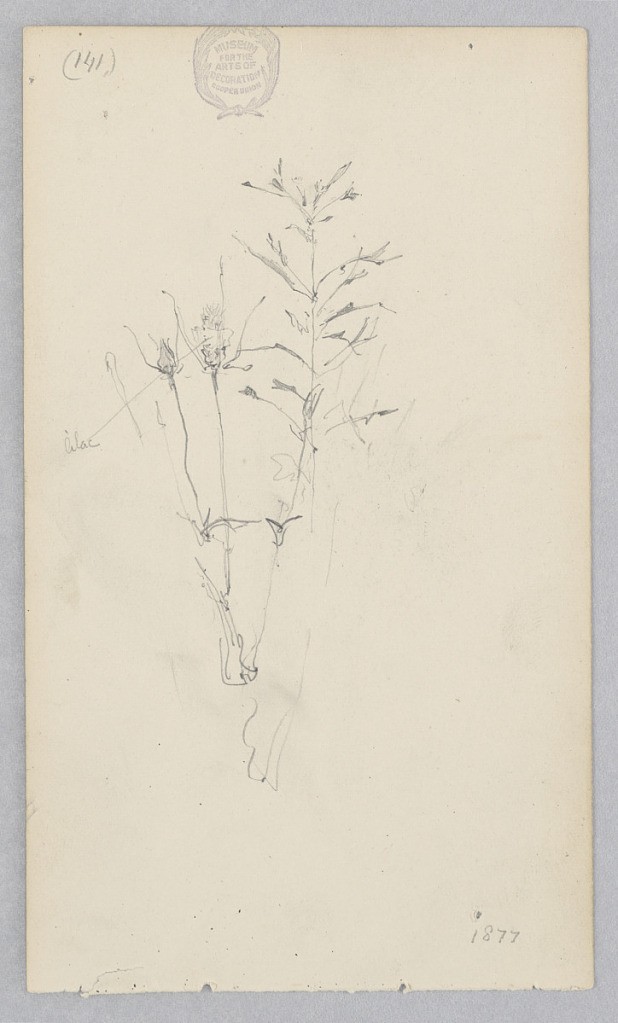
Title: Lilac
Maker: Robert Frederick Blum, American, 1857–1903
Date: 1877
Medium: Graphite on wove paper
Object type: Drawing
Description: Sketch of three lilac stalks with flower petals, buds, and leaves.